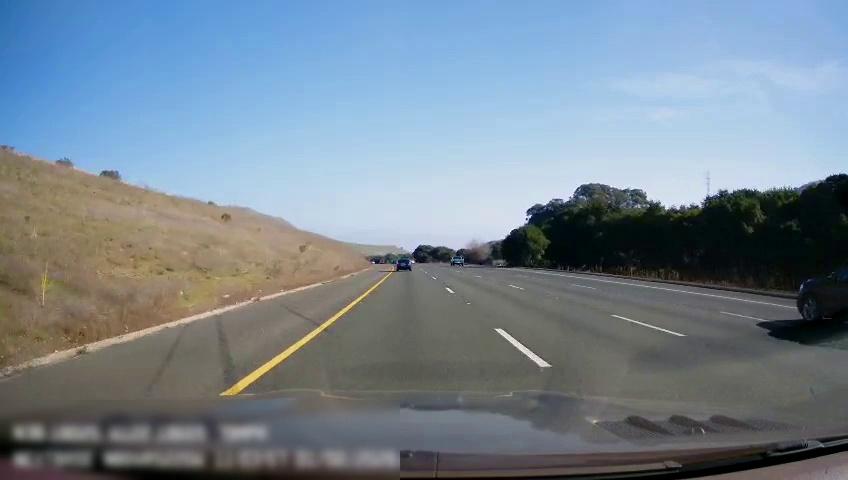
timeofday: Day
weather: Sunny
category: Drivable Space
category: Vehicles | Car
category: Vehicles | SUV
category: Vehicles | Truck
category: Lanes | Alternate Lane
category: Lanes | Alternate Lane
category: Lanes | Alternate Lane
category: Lanes | Current Lane
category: Lanes | Alternate Lane